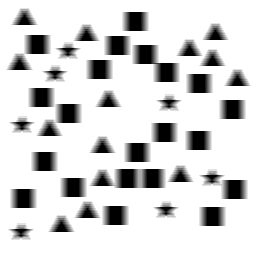
Squares: 21
Triangles: 14
Stars: 7
Total shapes: 42